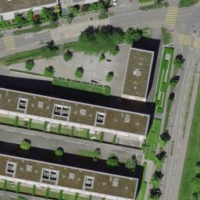
EUNIS habitat code: 54
Species observed at this site:
Streptopelia decaocto